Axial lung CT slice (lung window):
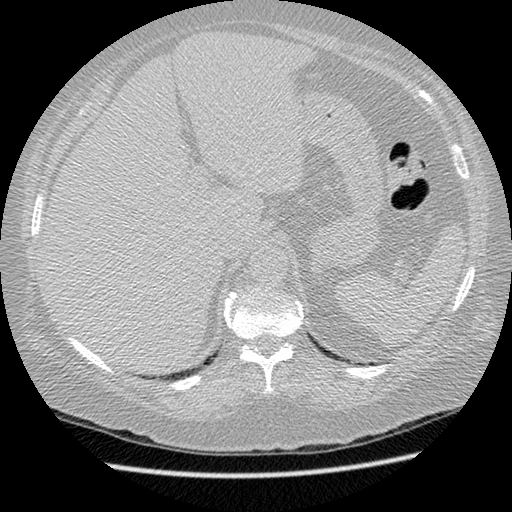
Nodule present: no